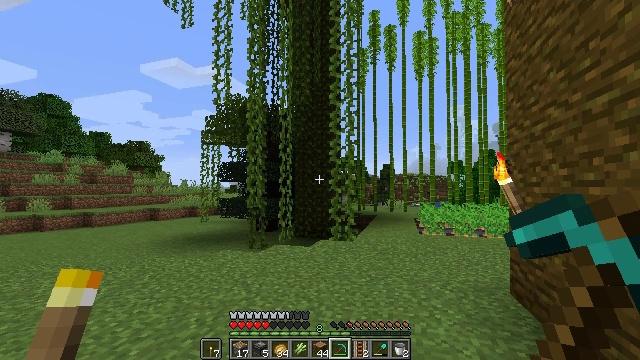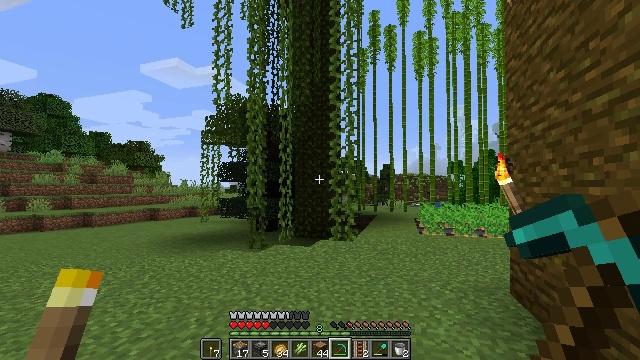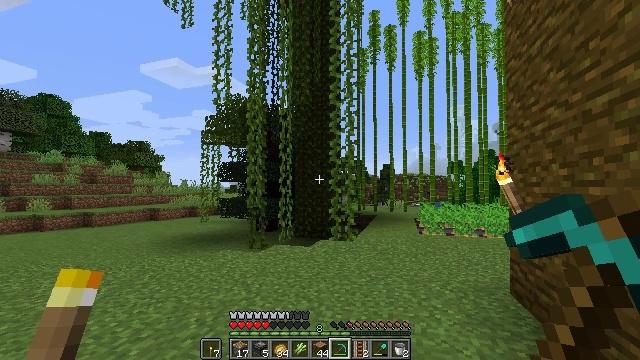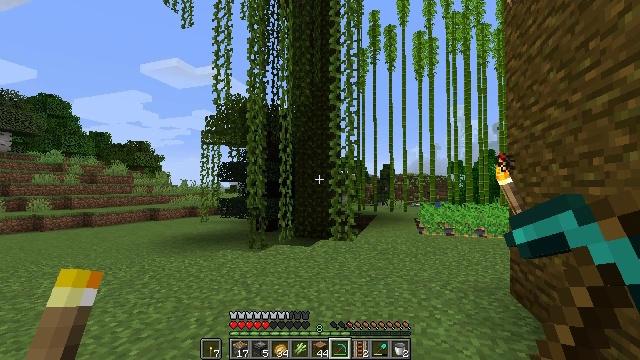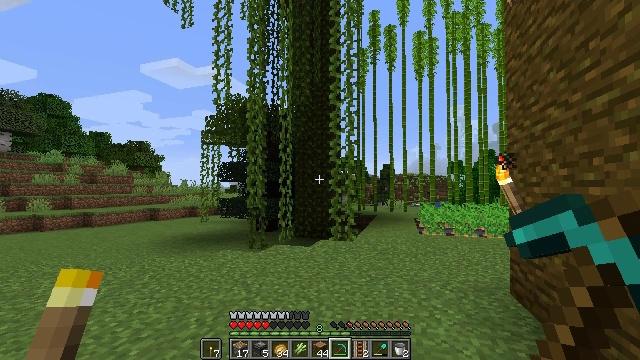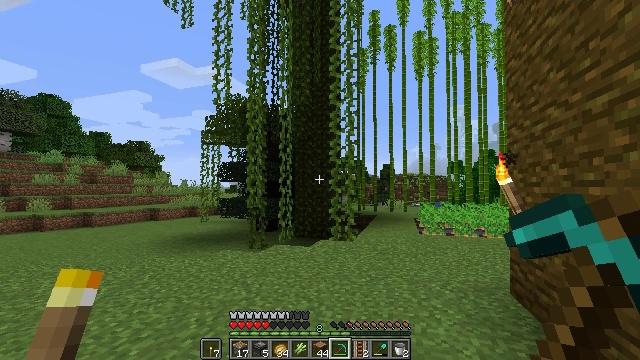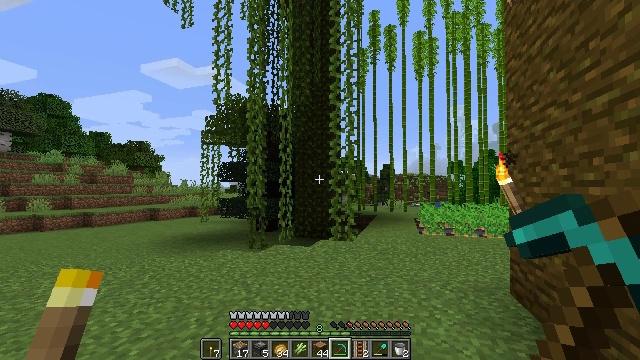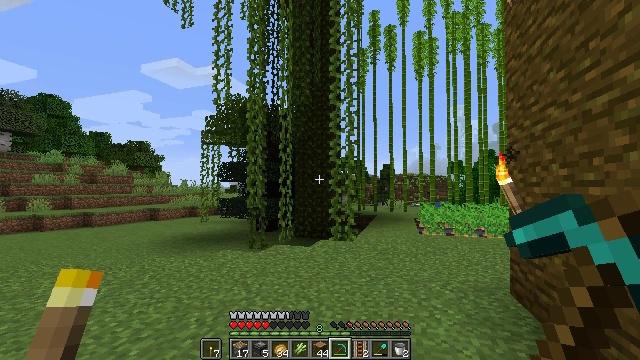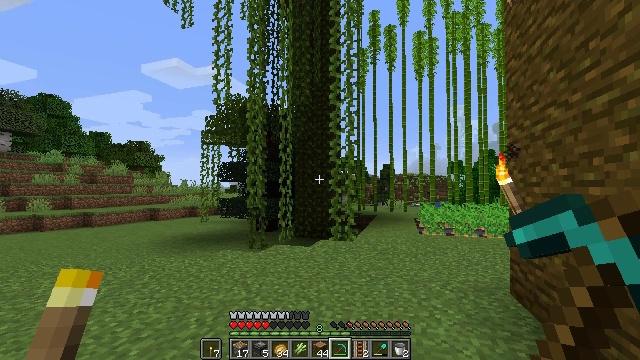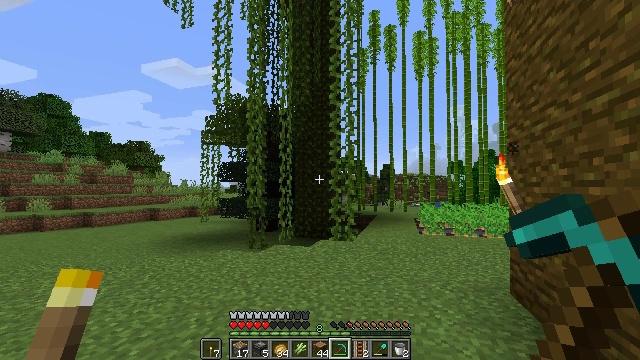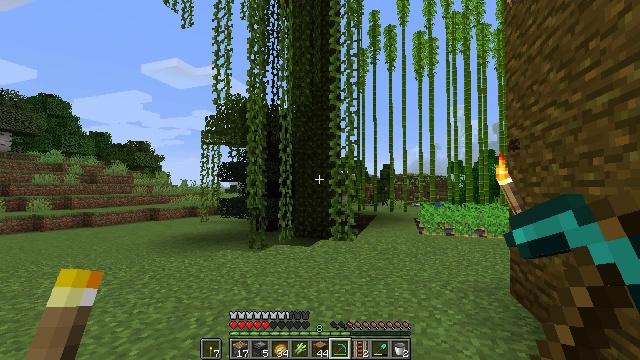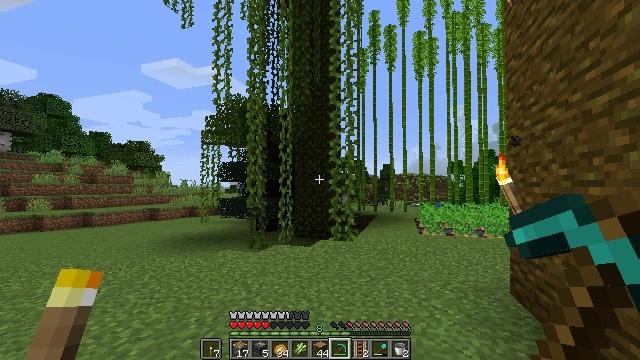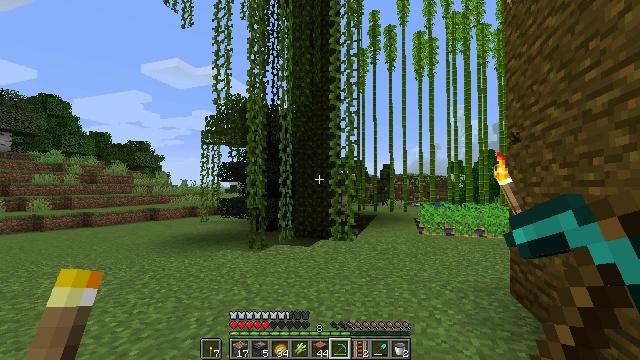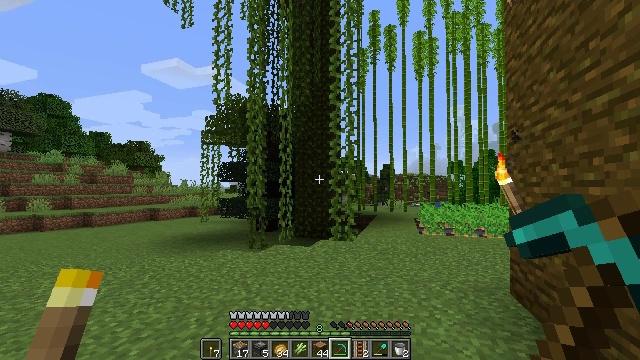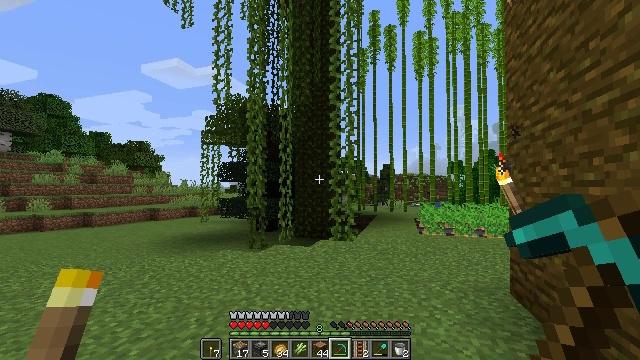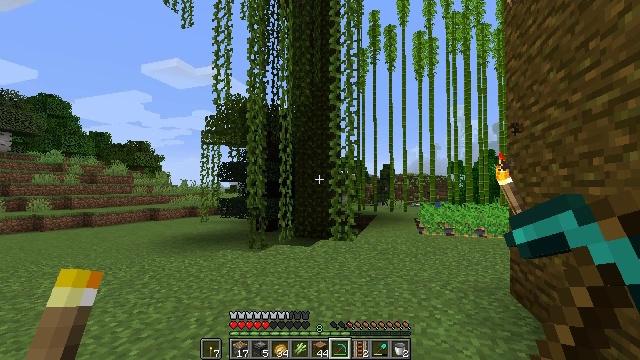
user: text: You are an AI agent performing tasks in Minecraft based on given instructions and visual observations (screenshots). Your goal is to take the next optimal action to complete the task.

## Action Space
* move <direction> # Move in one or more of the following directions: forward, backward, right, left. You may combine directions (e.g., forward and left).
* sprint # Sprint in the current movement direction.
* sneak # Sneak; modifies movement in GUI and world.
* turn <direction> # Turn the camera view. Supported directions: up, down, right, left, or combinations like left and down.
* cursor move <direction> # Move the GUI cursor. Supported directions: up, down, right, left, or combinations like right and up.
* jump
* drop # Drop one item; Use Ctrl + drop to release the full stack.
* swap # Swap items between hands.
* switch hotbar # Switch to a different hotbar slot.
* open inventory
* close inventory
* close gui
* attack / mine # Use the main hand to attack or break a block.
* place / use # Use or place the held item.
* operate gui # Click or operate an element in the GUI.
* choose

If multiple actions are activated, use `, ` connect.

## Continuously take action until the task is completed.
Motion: motion action
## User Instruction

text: Collect tall grass by breaking it.
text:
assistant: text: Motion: no_op
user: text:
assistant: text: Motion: no_op
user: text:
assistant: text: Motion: no_op
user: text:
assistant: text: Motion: no_op
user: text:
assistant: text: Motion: no_op
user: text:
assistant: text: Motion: no_op
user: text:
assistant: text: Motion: no_op
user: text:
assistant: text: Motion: no_op
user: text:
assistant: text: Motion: no_op
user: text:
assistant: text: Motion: no_op
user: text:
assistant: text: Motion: no_op
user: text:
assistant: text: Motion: no_op
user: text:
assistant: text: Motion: no_op
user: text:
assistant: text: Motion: no_op
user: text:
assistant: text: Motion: no_op
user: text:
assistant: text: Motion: no_op
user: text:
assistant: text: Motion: no_op
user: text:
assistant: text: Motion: no_op
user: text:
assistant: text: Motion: no_op
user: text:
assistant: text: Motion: no_op
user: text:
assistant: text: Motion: no_op
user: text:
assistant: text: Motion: no_op
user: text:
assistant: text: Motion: no_op
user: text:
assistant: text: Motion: no_op
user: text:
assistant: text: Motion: no_op
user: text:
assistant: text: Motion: no_op
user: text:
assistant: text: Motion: turn right and down
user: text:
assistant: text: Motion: turn right and down
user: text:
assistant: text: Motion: turn right and down
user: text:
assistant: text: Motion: no_op